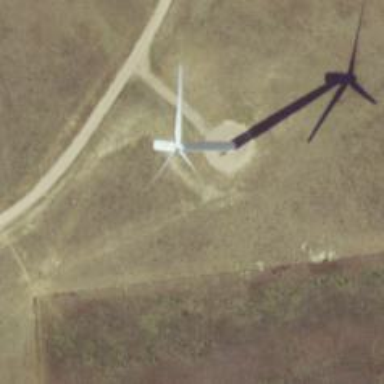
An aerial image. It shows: Wind turbine generating power.